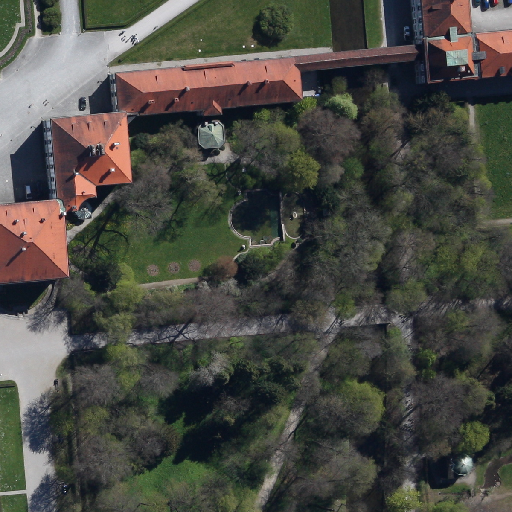
Referring expression: impervious surface